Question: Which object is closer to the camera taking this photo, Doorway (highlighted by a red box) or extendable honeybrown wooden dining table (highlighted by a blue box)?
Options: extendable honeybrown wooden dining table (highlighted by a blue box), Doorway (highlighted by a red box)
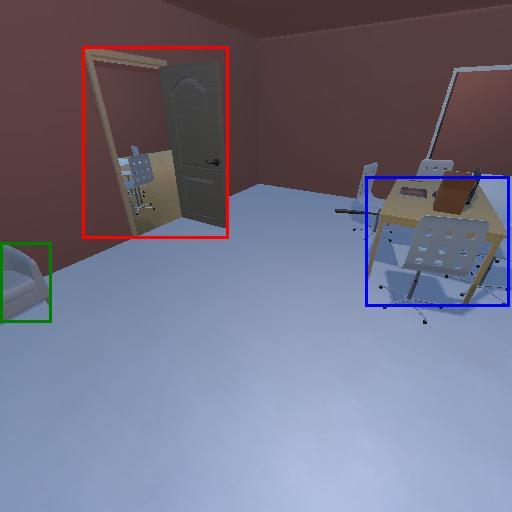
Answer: extendable honeybrown wooden dining table (highlighted by a blue box)